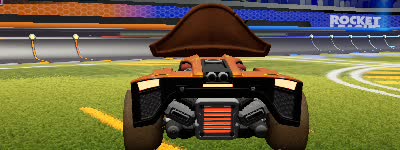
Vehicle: breakout